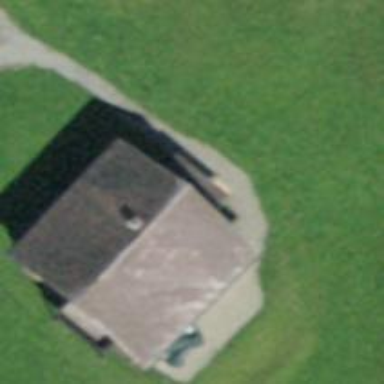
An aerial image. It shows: Simple house.